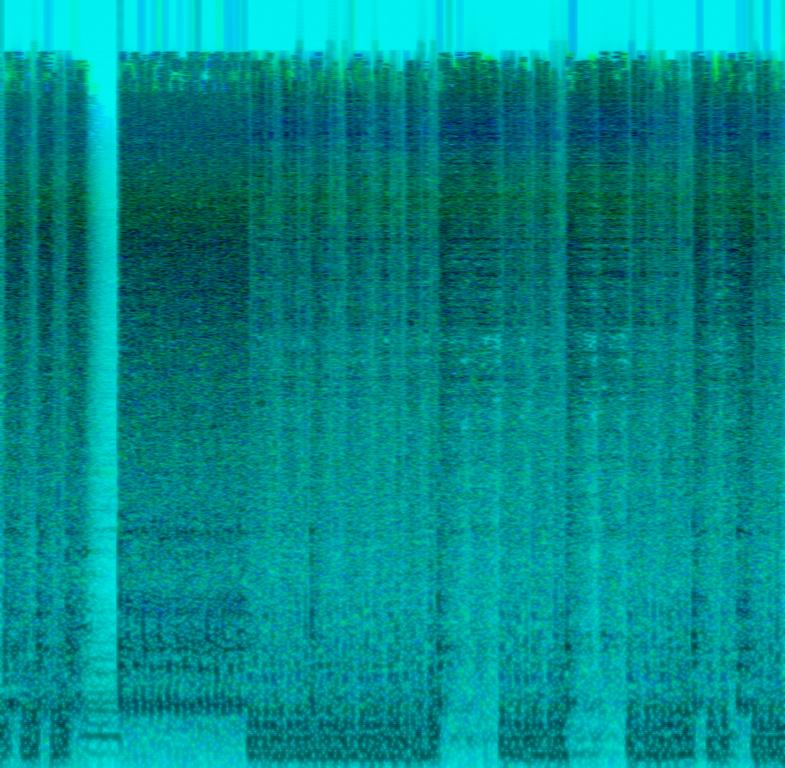
This is an acoustic drum jam. The drummer is playing rapidly using the double bass technique which is an iconic technique used in metal drumming. The atmosphere is loud and aggressive. This piece can be sampled for use in beat-making.